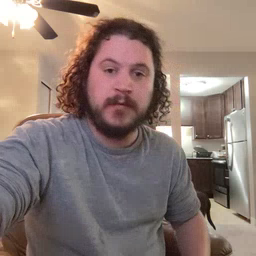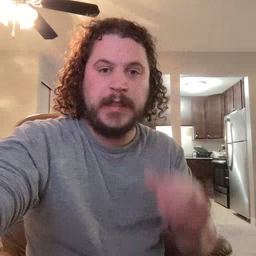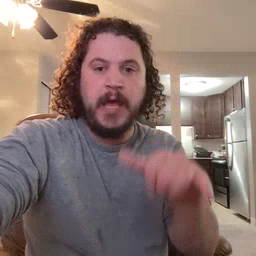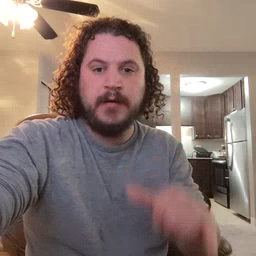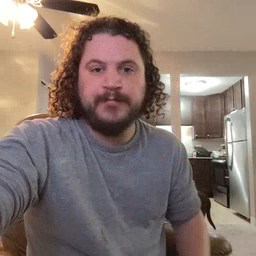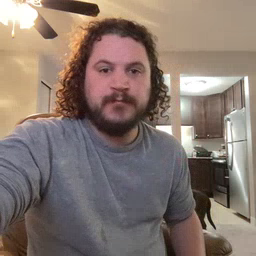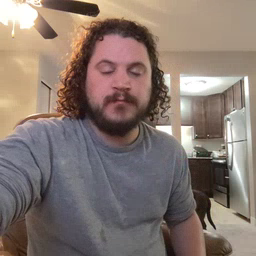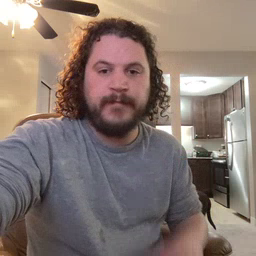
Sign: that